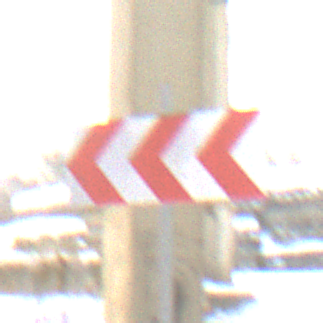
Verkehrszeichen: RichtungstafelnInKurvenGrossRechts
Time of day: MorningAfternoon
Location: Roofed (Suburban)
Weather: PartlyCloudy
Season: Winter
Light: Natural